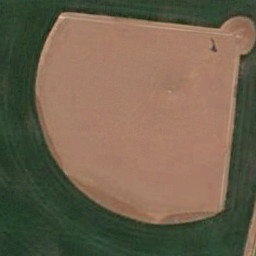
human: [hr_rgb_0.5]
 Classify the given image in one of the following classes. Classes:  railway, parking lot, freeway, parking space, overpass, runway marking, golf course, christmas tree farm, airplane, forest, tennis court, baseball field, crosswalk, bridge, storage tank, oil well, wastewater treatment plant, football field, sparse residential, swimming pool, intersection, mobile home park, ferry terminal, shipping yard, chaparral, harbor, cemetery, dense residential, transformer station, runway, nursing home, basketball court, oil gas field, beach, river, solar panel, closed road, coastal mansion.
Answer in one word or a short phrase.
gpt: baseball field